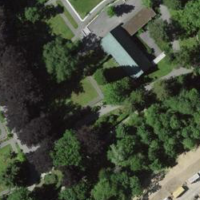
EUNIS habitat code: 53
Species observed at this site:
Asplenium trichomanes